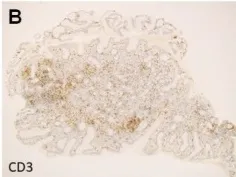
Pathological images of Case 2. (b): Cells negative for CD3.
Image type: pathology (immunostaining)